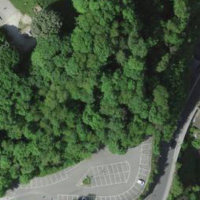
EUNIS habitat code: 53
Species observed at this site:
Phylloscopus collybita
Corvus corone
Parus major
Phoenicurus ochruros
Sitta europaea
Columba livia
Passer domesticus
Buteo buteo
Ptyonoprogne rupestris
Sylvia atricapilla
Motacilla alba
Turdus merula